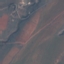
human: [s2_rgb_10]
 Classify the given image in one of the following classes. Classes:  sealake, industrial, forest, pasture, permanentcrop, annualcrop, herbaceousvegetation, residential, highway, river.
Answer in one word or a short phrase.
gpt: HerbaceousVegetation